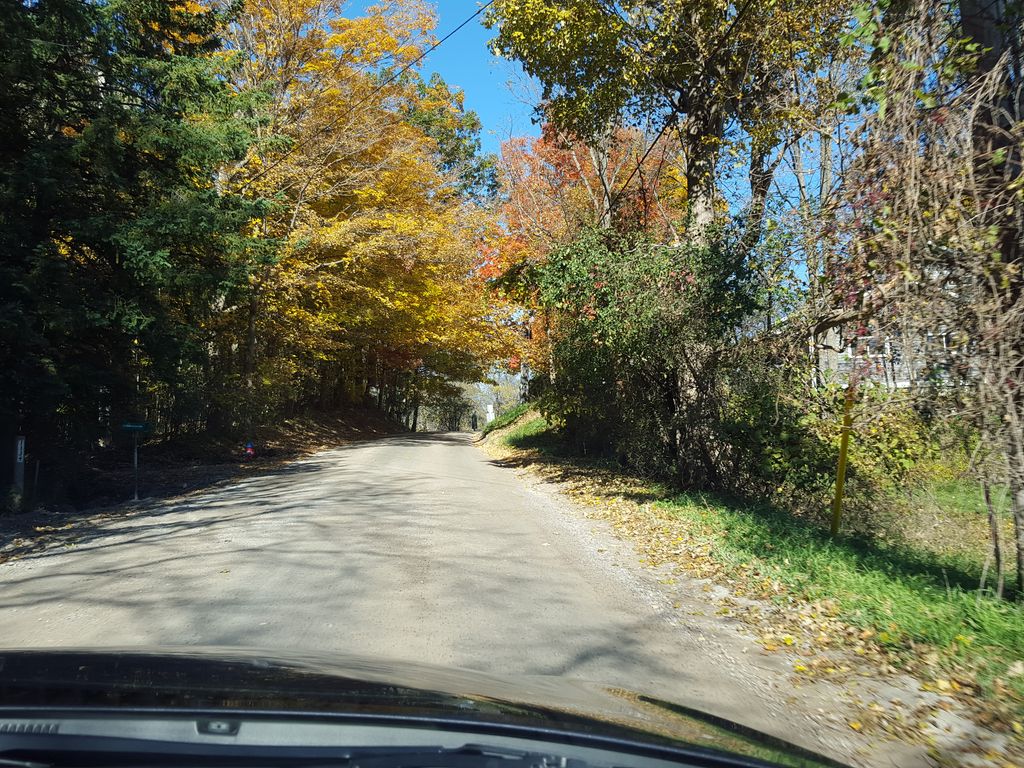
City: hamilton